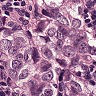
Metastatic tissue present: yes